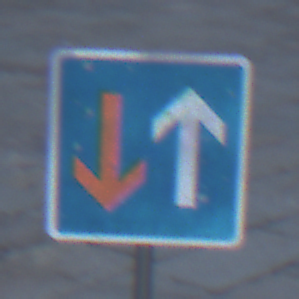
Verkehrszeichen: VorrangVorGegenverkehr
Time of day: Dawn
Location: Outdoor (Urban)
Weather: Clear
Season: NotSpecified
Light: Natural